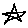
Label: star